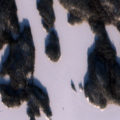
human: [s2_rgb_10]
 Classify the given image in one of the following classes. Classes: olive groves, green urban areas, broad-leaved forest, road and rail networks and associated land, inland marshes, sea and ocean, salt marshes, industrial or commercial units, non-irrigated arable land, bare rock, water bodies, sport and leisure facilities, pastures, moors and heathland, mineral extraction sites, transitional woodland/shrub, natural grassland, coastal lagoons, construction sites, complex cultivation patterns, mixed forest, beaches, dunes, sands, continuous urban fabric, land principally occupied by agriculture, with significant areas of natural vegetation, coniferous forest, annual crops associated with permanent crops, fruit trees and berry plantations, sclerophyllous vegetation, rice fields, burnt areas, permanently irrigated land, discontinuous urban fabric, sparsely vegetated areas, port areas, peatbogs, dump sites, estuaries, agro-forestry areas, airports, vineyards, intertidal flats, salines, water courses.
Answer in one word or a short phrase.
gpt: coniferous forest, water bodies